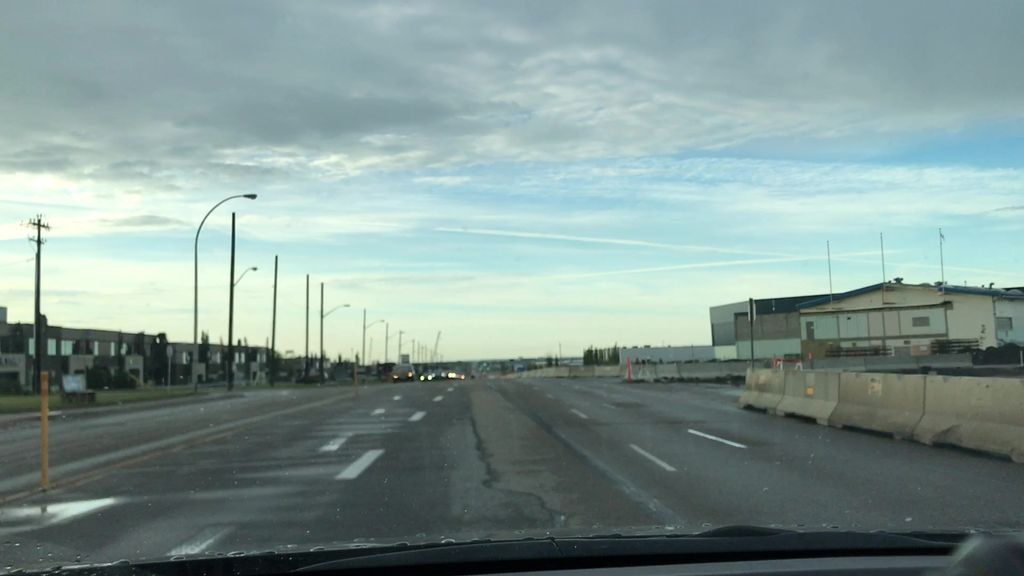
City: edmonton